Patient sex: M
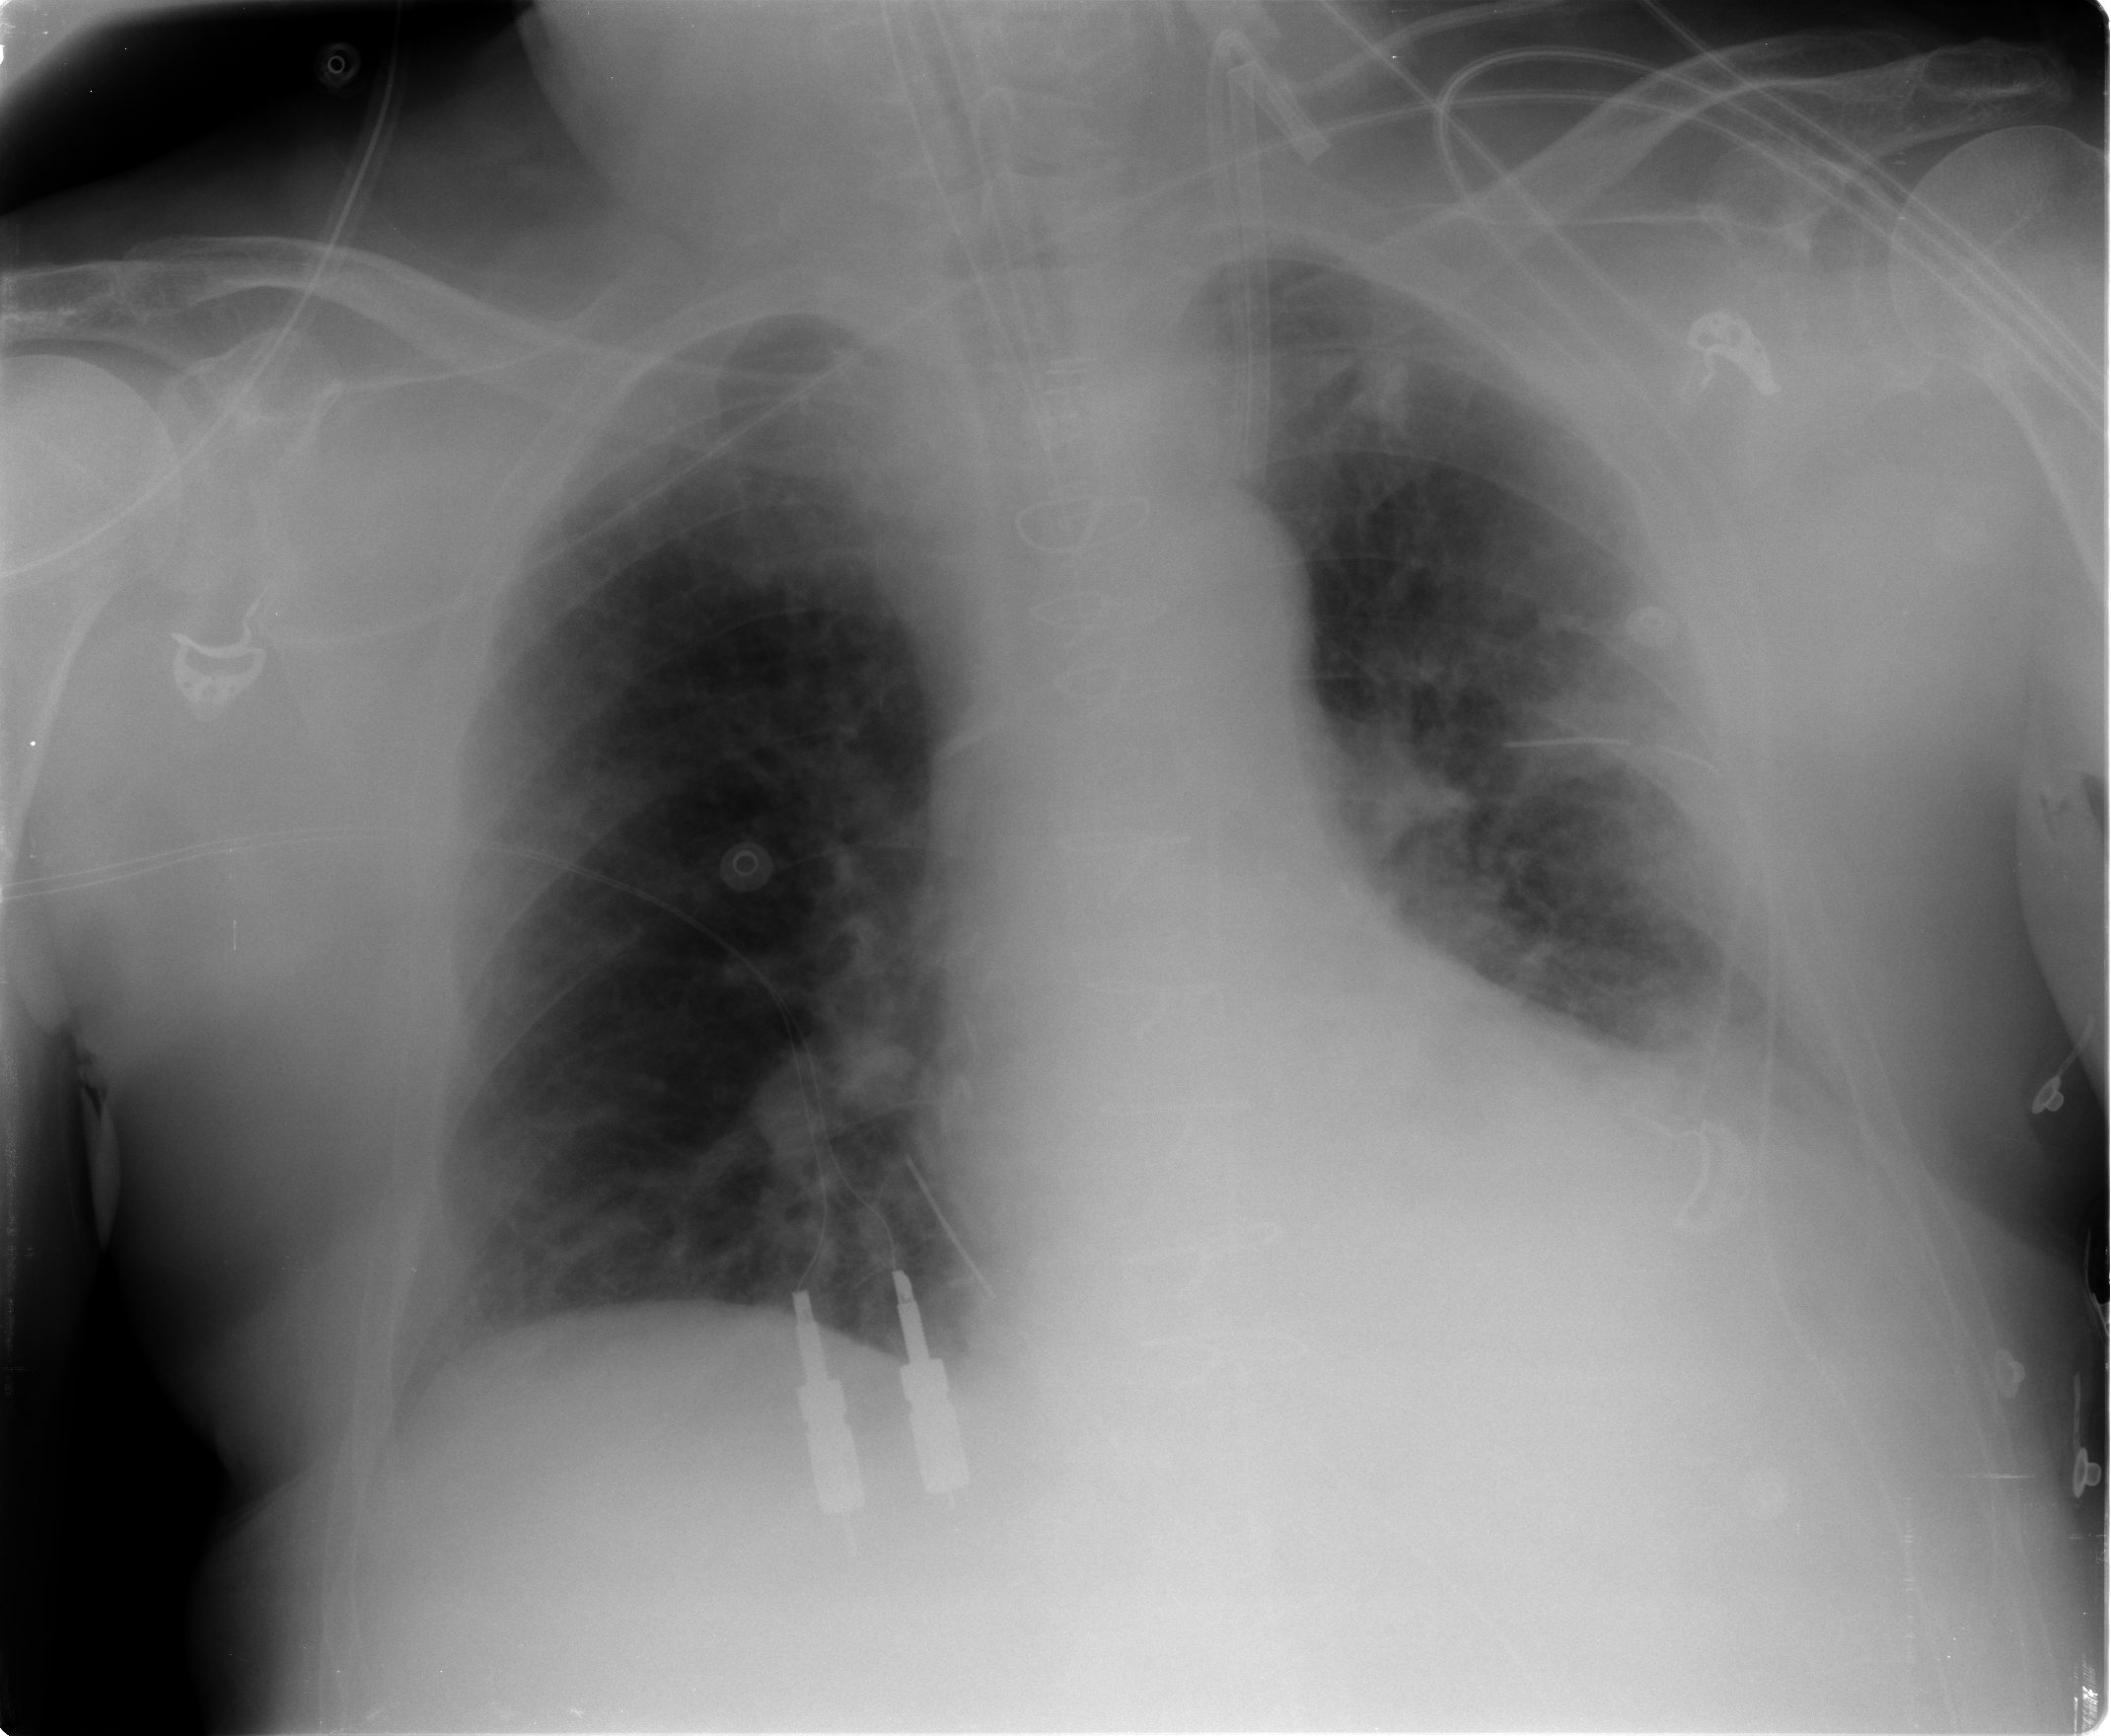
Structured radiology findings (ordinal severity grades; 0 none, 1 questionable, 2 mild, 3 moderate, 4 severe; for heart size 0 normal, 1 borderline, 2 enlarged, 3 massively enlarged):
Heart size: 2
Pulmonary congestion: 3
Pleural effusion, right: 0
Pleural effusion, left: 2
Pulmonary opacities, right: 0
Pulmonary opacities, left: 0
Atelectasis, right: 2
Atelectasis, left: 3